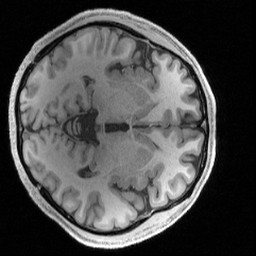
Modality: T1w
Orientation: axial
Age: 24
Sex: male
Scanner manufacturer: siemens
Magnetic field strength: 3 T
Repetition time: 2.4 s
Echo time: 0.00224 s